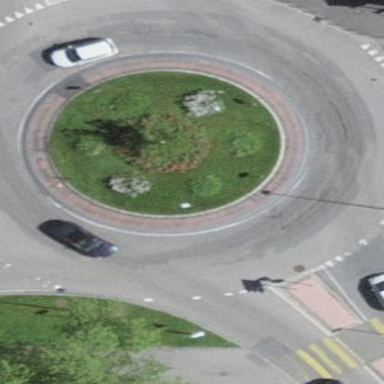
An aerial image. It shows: Roundabout on primary highway.